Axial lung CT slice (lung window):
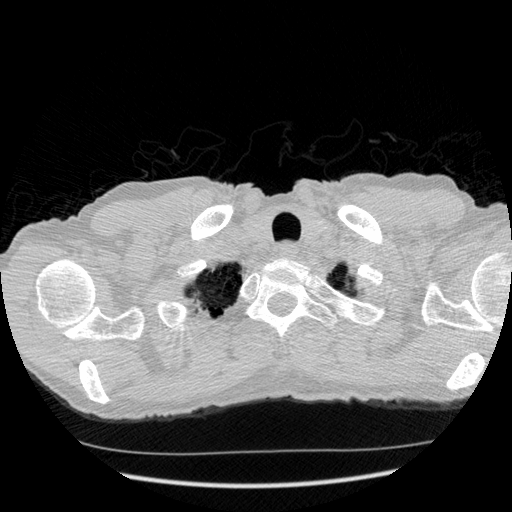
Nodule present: no